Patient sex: F
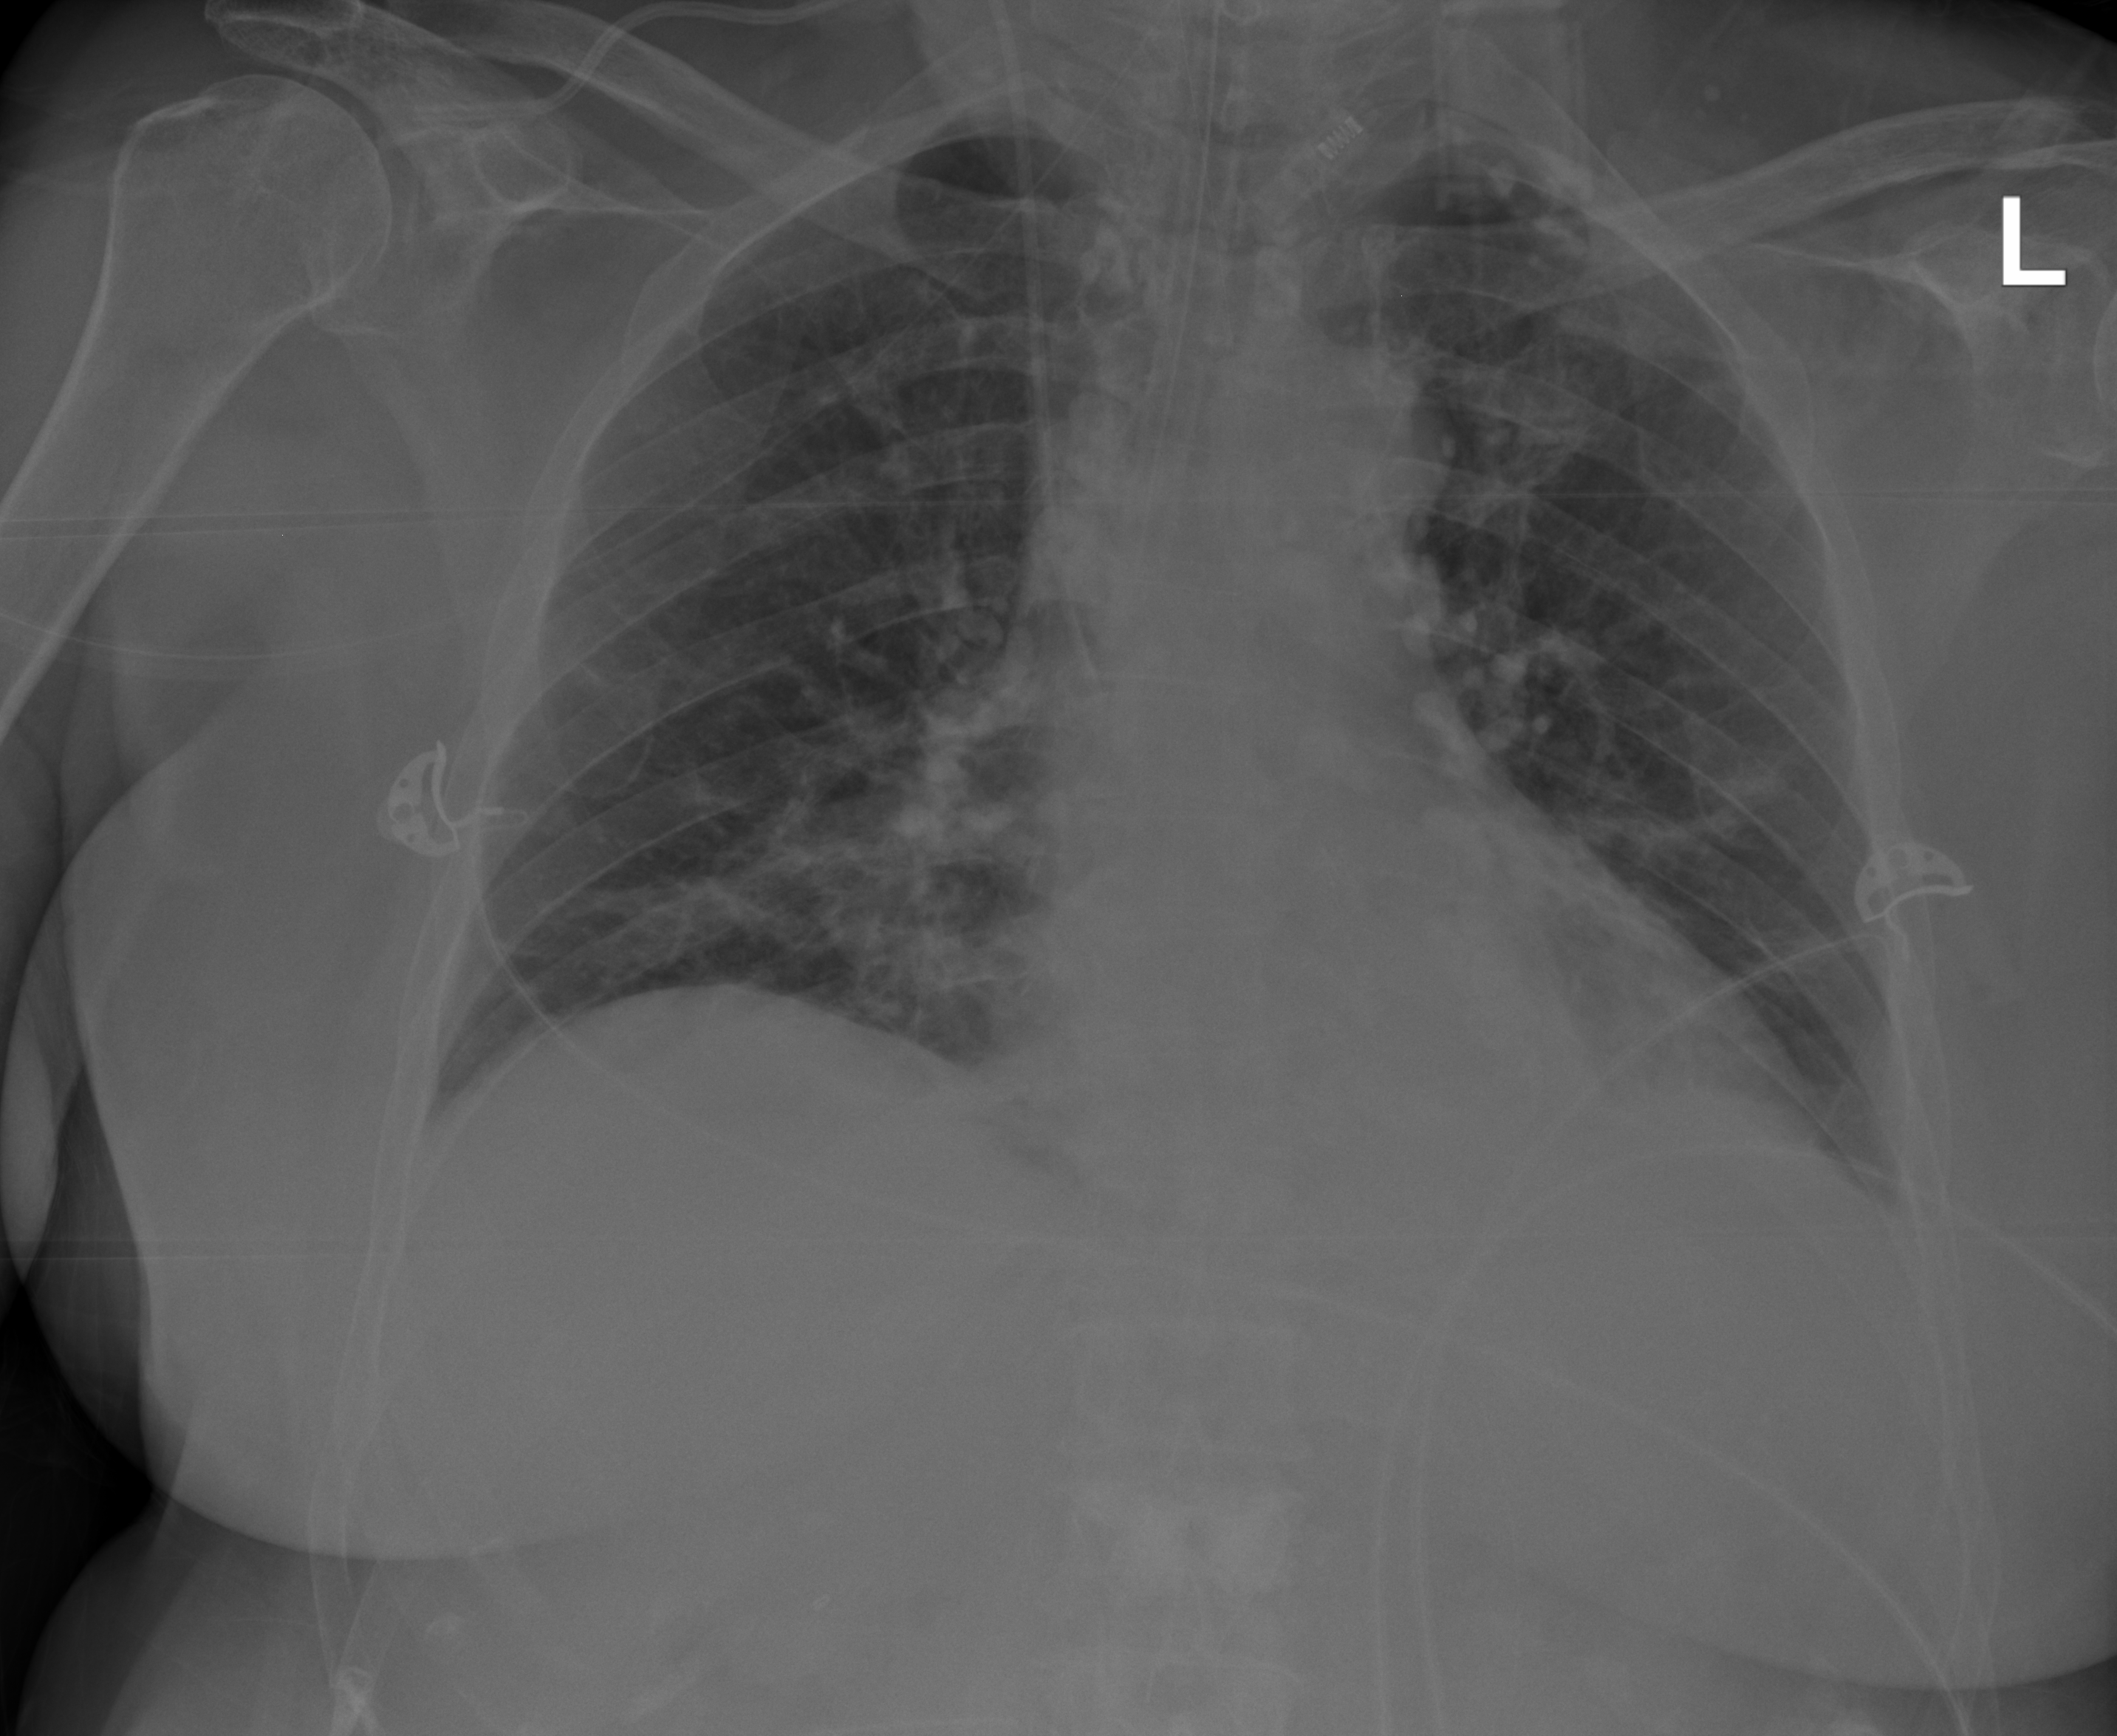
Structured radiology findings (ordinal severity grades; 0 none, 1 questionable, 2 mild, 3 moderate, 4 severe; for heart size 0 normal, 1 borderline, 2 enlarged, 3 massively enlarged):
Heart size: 0
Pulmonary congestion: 0
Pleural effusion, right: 0
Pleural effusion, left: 2
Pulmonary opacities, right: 0
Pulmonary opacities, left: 0
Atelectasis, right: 0
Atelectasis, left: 2